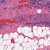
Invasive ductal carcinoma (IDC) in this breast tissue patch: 0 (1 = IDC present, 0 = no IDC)